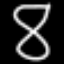
Label: hourglass